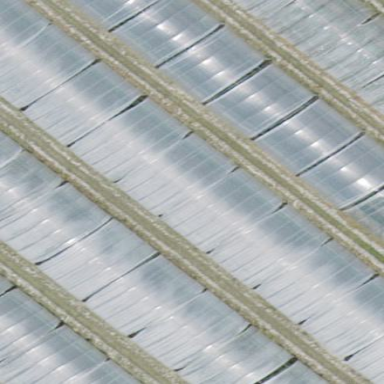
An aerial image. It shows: Greenhouse.